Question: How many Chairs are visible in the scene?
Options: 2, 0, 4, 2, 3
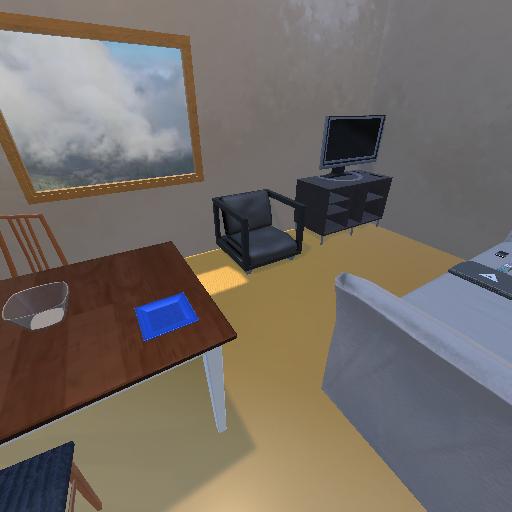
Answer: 2